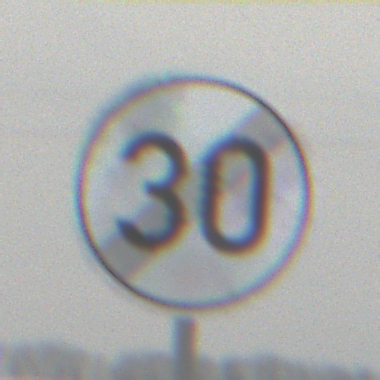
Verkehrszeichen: EndeGeschwindigkeit30
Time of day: MorningAfternoon
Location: Outdoor (Nature)
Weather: Overcast
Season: Winter
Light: Natural